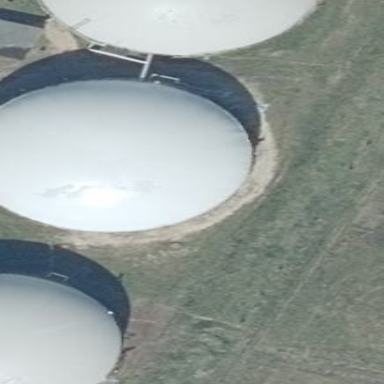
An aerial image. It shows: Storage tank that is man-made.